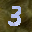
Label: 3